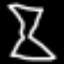
Label: hourglass